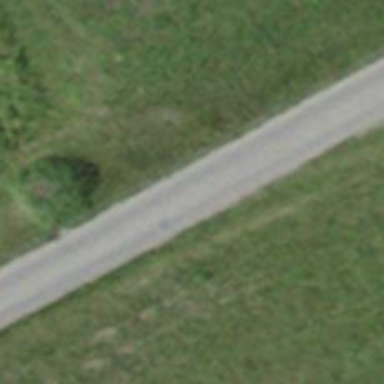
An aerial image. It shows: Tertiary road.